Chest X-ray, AP view. Patient: 58 years old, sex F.
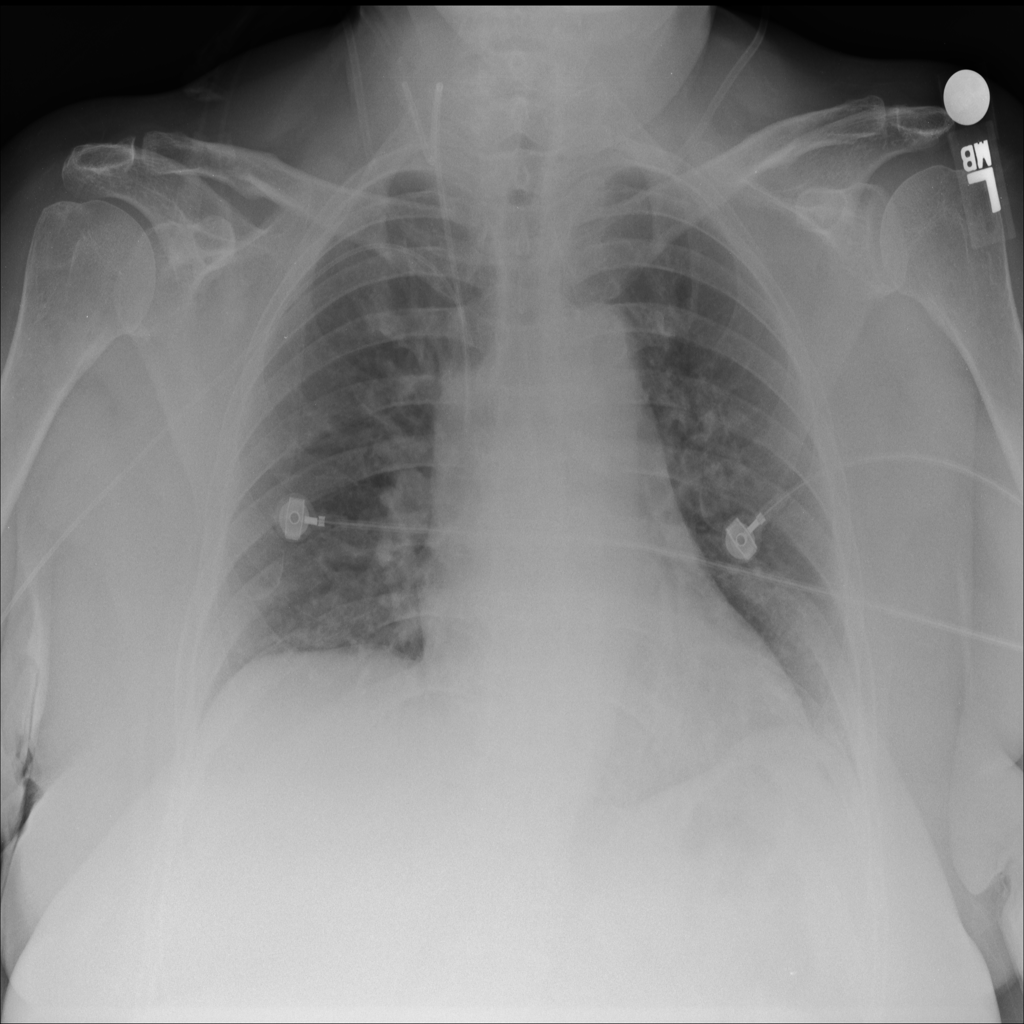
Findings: Infiltration